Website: walmart
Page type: billing-address
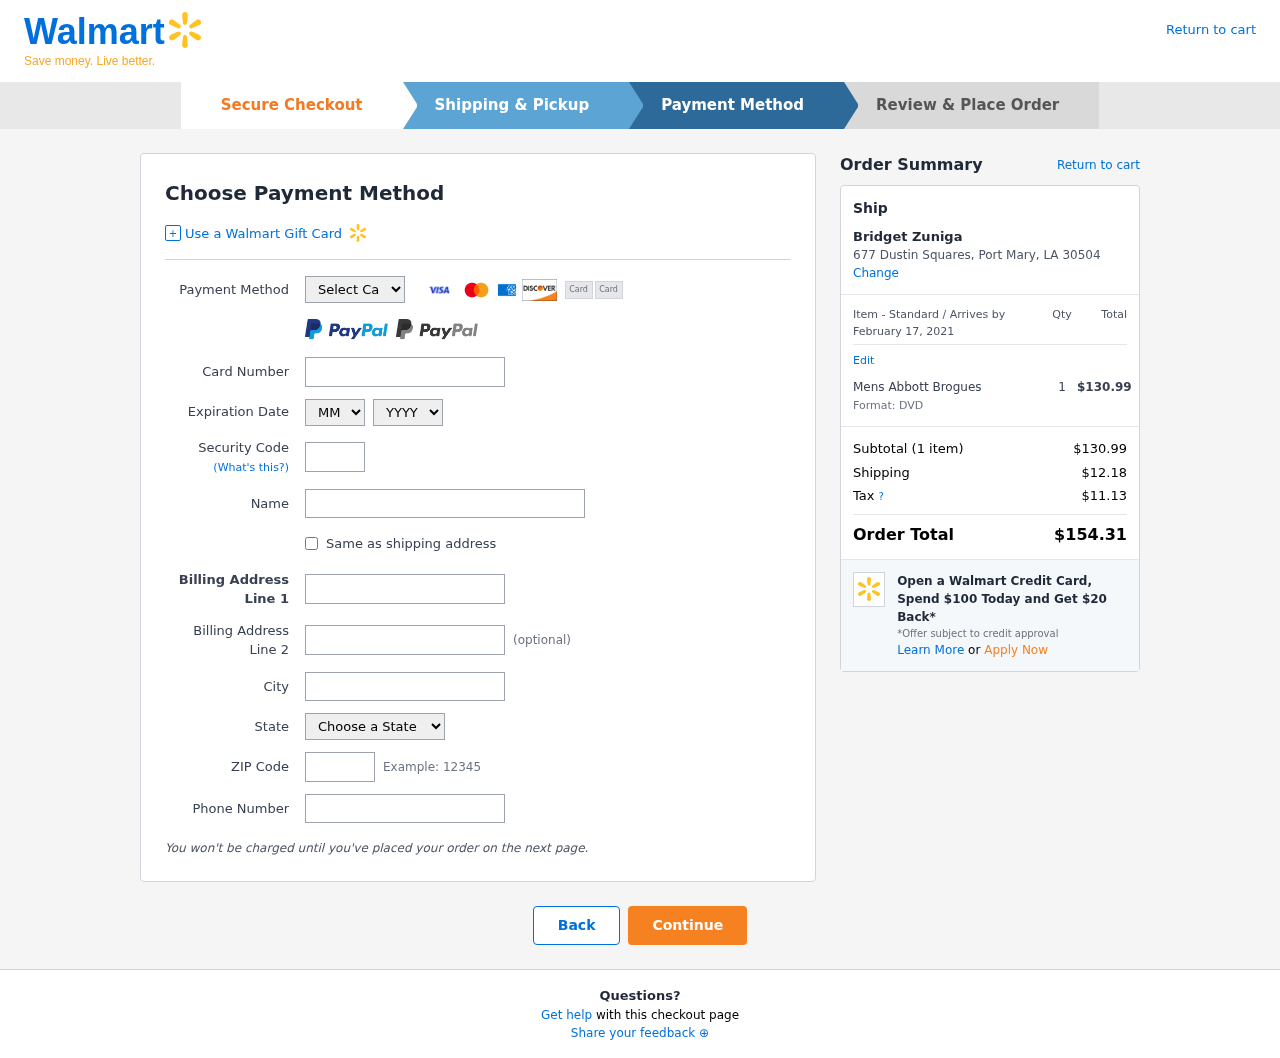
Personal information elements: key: PII_CARD_CVV
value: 9451
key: PII_CARD_EXPIRY_MONTH
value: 08
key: PII_CARD_EXPIRY_YEAR
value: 27
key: PII_CARD_NUMBER
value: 3406 3288 2346 678
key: PII_CARD_TYPE
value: American Express
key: PII_CITY
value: Port Mary
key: PII_CITY_STATE_ZIP
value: Port Mary, LA 30504
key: PII_FULLNAME
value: Bridget Zuniga
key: PII_PHONE
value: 8193763019
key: PII_POSTCODE
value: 30504
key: PII_STATE
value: Louisiana
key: PII_STREET
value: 677 Dustin Squares
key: PII_FULLNAME2
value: Bridget Zuniga
Product elements: key: PRODUCT1_NAME
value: Mens Abbott Brogues
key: PRODUCT1_PRICE
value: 130.99
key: PRODUCT1_QUANTITY
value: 1
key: PRODUCT1_DESC
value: Format: DVD
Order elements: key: ORDER_DELIVERY_DATE
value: February 17, 2021
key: ORDER_NUM_ITEMS
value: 1
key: ORDER_SUBTOTAL
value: $130.99
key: ORDER_SHIPPING_COST
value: $12.18
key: ORDER_TAX
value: $11.13
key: ORDER_TOTAL
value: $154.31